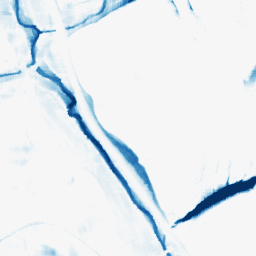
Category: morphological
Decomposition family: morphological_square
Decomposition parameters: operation: closing
size: 20
Upsampling method: regularized
Upsampling parameters: scale: 4
lambda_reg: 0.001
Upsampling scale: 4